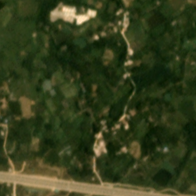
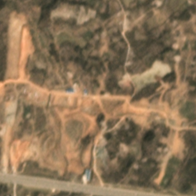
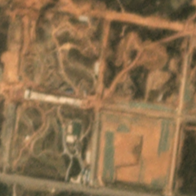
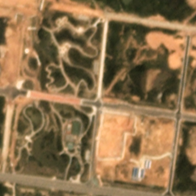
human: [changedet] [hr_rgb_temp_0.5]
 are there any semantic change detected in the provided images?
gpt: Several new roads are constructed .

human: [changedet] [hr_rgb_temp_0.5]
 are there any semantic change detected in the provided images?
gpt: deforestation occurred and roads are built .

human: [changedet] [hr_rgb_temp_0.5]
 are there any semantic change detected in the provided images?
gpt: Trees are replaced by many new roads and some buildings .

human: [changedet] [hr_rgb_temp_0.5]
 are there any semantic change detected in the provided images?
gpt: The building at the top left corner of the meadows is replaced by  clear land and some trees.

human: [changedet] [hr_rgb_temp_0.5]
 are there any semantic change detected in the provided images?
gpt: Several new roads and some buildings are built and trees are removed .